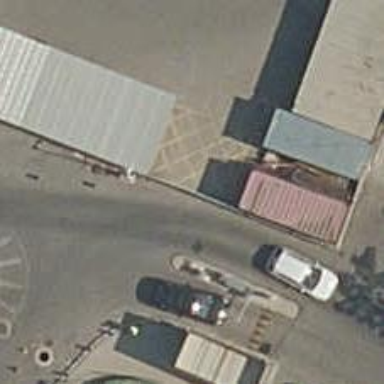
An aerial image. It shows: Sliding gate barrier.